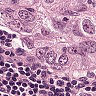
Metastatic tissue present: yes